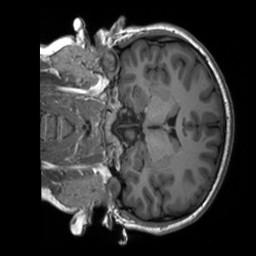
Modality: T1w
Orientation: coronal
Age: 24
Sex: female
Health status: ill
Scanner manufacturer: siemens
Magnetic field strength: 3 T
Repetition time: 2.3 s
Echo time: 0.00232 s